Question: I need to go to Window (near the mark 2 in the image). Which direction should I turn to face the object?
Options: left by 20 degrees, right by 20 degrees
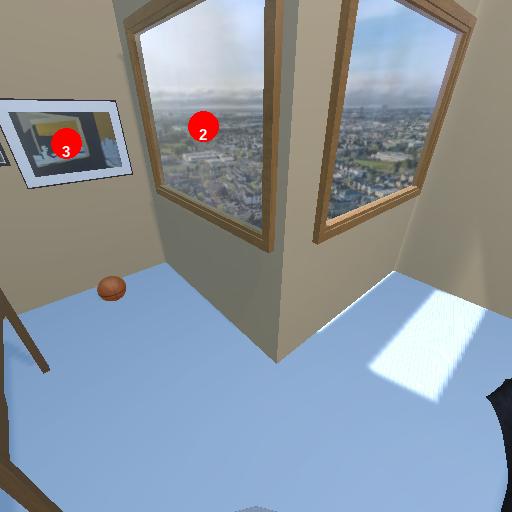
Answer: left by 20 degrees